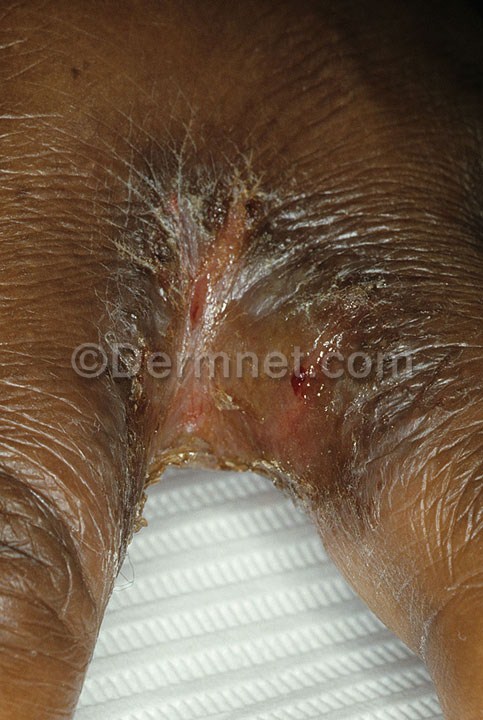
Disease: Tinea Ringworm Candidiasis and other Fungal Infections